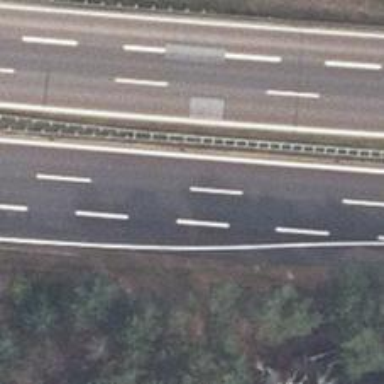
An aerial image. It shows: Motorway with concrete surface.